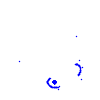
Particle: kaon